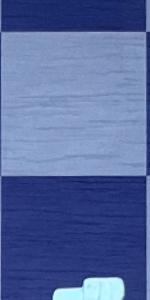
Label: Empty